Question: 1. My Sample Data

1. Code let users_ref = firebase_instance.database().ref('users');
let amount_of_data = 4;
let limit_users_ref = users_ref.orderByChild("score").limitToLast(amount_of_data);
limit_users_ref.once('value', function(snapshot) {
snapshot.forEach(function(childSnapshot) {
var childKey = childSnapshot.key;
var childData = childSnapshot.val();
console.log([childKey, childData]);
});
})
2. Output I am getting
As it can be seen on output, the data is not ordered. I should be getting test1 in stead of test3 there. Anything I am doing wrong?
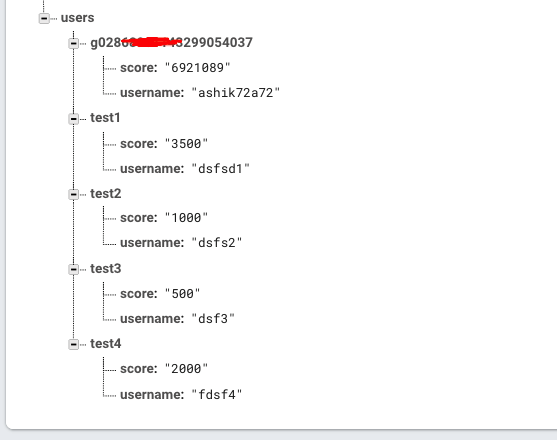
Answer: Your scores are strings. They should be numbers instead. Strings don't sort like numbers.